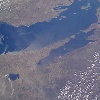
Label: water